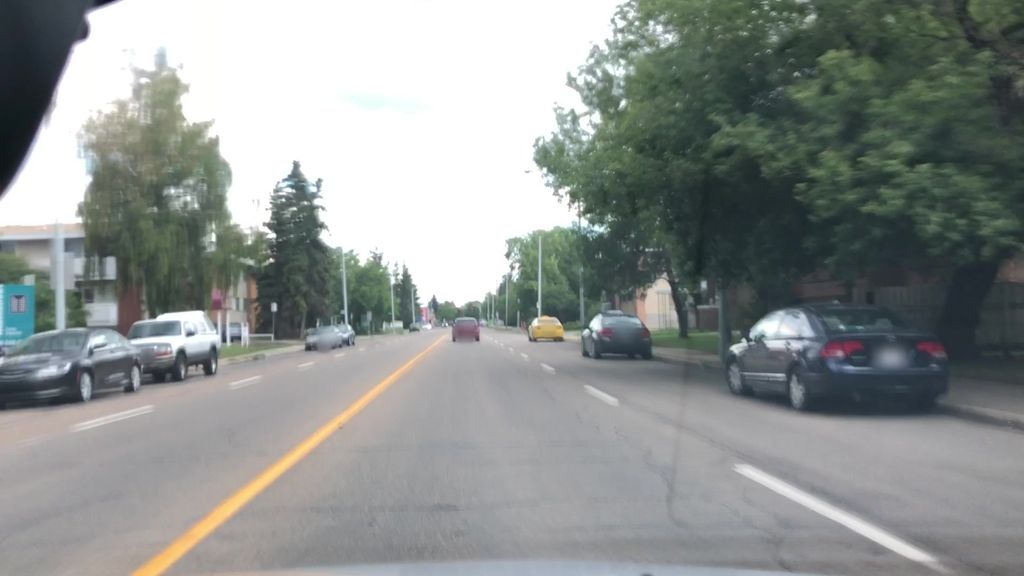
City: edmonton